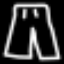
Label: pants